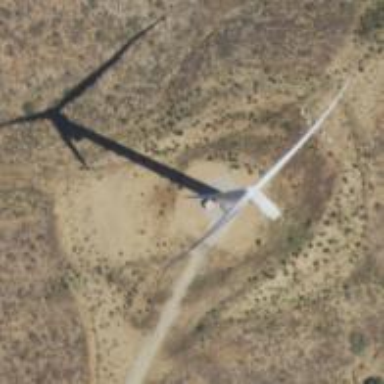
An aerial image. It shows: Wind turbine generator that utilizes wind as its source for generating electricity. It is of the horizontal axis type.